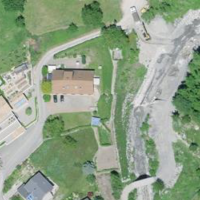
EUNIS habitat code: 44
Species observed at this site:
Clinopodium vulgare